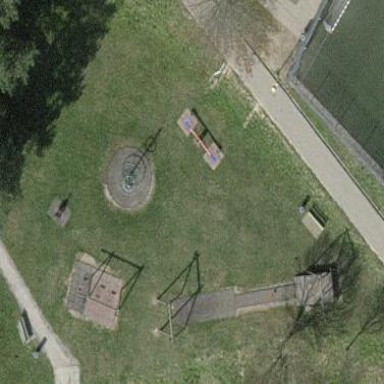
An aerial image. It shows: Playground with grass surface. The playground has playful theme.